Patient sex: M
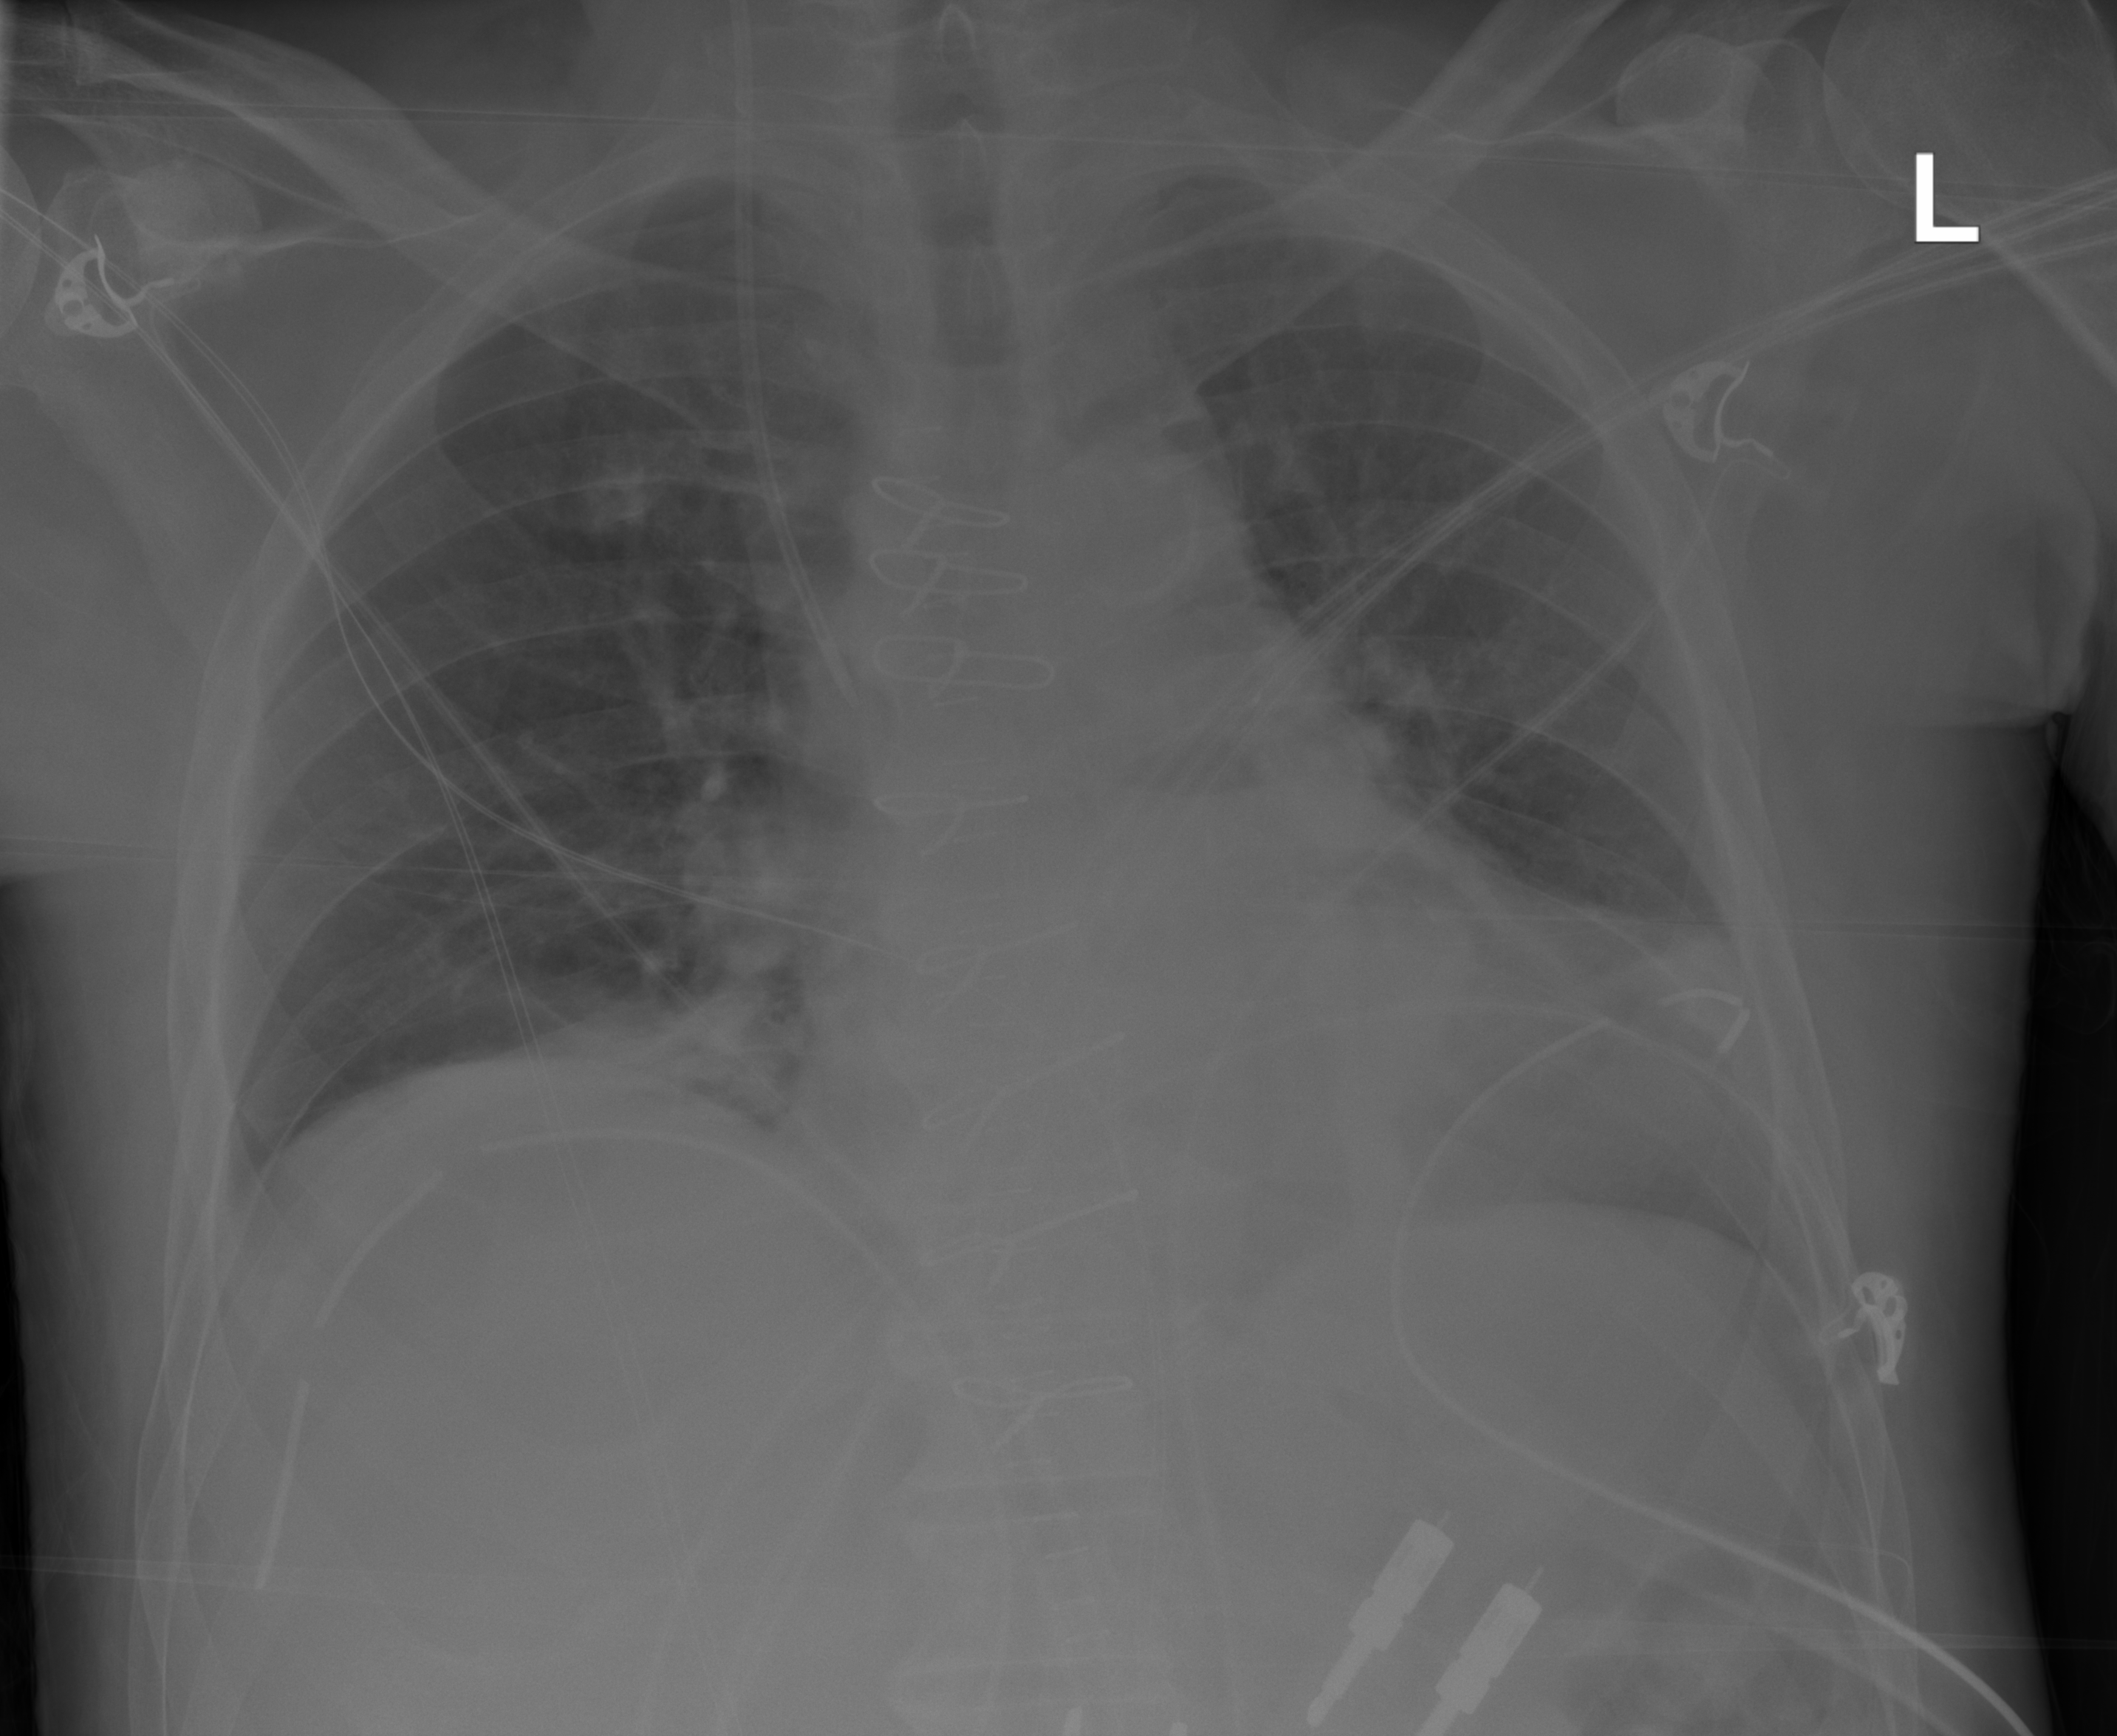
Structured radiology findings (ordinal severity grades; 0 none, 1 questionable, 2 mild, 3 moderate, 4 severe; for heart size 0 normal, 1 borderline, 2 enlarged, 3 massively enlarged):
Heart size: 2
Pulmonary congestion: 2
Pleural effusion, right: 0
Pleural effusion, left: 0
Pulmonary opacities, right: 0
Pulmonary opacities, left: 0
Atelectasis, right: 2
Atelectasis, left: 0